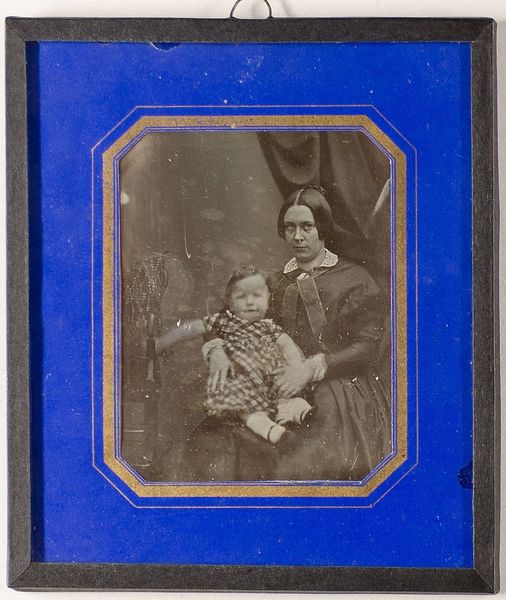
Titel: Unbekannte Mutter mit Kind
Standort: Hamburg
Institution: Museum für Kunst und Gewerbe Hamburg
Schlagwörter: frau, figur, kind, mutter, kinder, foto, fotografie, photographie, doppelbildnis, doppelportrait, photo, kinderbild, lichtbild, daguerreotypie, kinderdarstellung, bildwerke, angewandte und bildende kunst, hessische systematik, porträtfotografie, porträtphotographie, doppelporträt